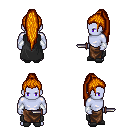
a pixel art fantasy rpg character, male body template, dark elf, purple skin, black cape, robe skirt, dark blonde extra-long topknot hairstyle, white cloth bracers, gray slippers, dagger, four views (front, back, left, right), 2x2 character sprite sheet, small pixel art, hard edges, no anti-aliasing